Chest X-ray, AP view. Patient: 29 years old, sex M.
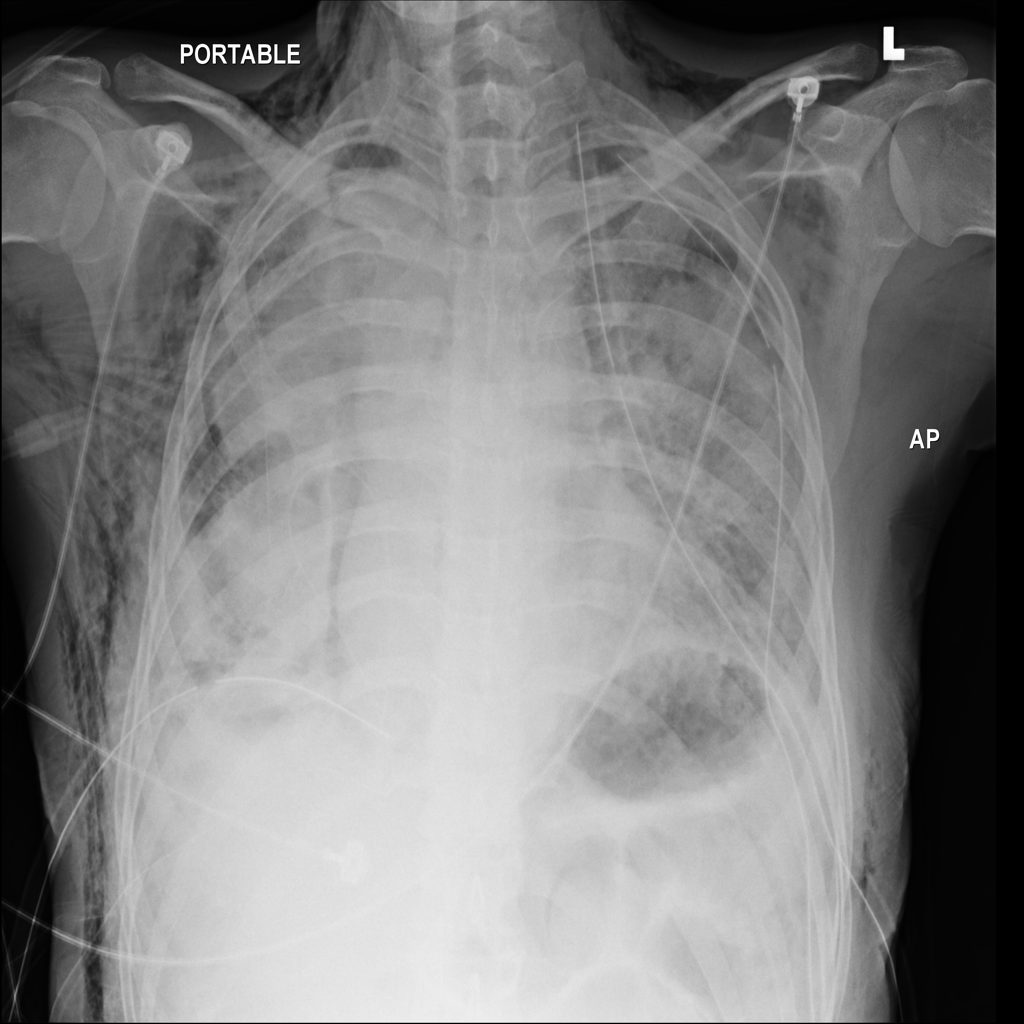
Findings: Consolidation